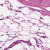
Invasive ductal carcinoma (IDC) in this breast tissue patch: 0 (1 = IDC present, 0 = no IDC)